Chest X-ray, AP view. Patient: 37 years old, sex F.
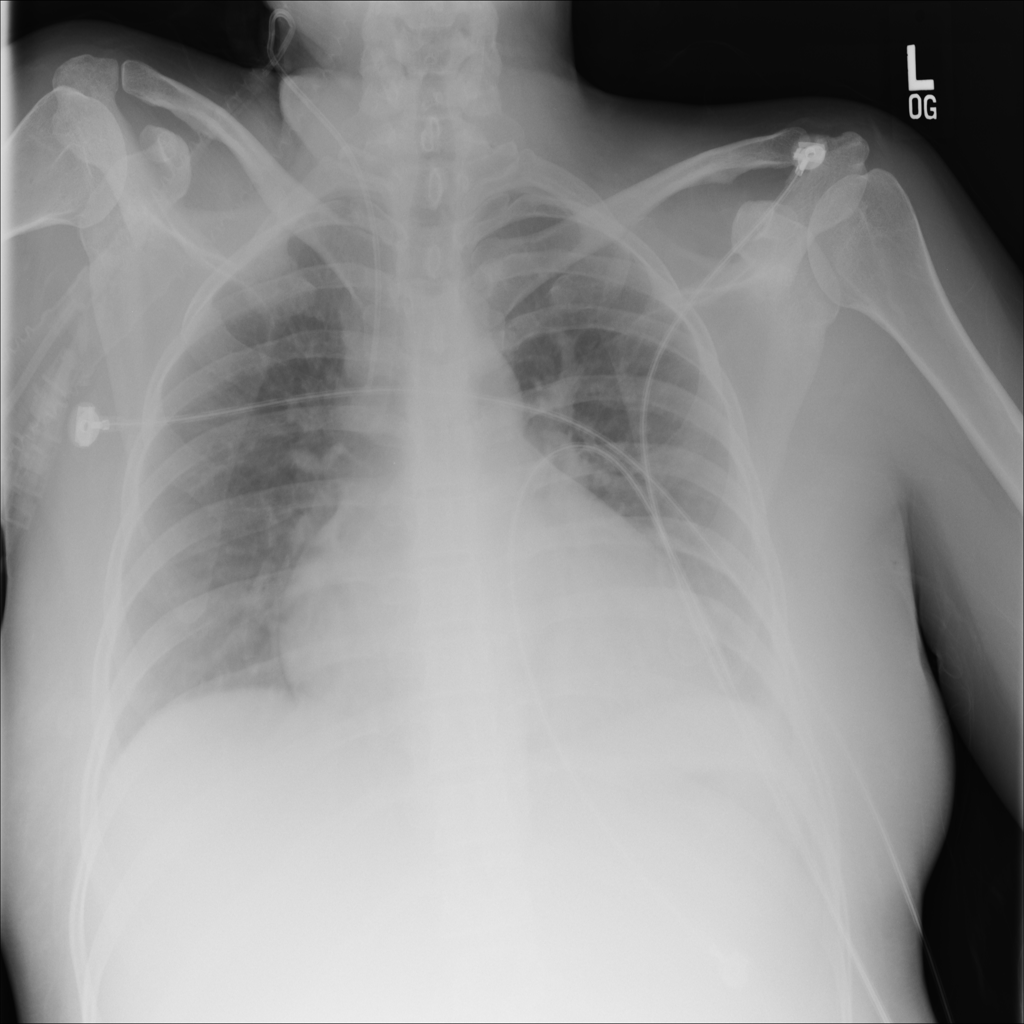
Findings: Effusion, Infiltration